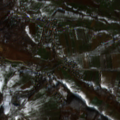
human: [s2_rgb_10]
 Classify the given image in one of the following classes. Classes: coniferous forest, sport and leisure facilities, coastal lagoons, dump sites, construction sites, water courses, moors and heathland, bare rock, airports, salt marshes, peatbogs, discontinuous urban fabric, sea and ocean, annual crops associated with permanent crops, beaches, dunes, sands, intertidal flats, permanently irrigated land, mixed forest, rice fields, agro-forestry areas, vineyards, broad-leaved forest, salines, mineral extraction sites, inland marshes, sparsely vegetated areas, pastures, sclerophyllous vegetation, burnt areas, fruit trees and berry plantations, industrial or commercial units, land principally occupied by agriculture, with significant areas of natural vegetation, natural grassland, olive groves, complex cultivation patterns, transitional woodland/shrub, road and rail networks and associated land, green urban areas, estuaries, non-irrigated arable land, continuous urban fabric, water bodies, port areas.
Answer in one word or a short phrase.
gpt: non-irrigated arable land, pastures, complex cultivation patterns, broad-leaved forest, transitional woodland/shrub